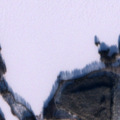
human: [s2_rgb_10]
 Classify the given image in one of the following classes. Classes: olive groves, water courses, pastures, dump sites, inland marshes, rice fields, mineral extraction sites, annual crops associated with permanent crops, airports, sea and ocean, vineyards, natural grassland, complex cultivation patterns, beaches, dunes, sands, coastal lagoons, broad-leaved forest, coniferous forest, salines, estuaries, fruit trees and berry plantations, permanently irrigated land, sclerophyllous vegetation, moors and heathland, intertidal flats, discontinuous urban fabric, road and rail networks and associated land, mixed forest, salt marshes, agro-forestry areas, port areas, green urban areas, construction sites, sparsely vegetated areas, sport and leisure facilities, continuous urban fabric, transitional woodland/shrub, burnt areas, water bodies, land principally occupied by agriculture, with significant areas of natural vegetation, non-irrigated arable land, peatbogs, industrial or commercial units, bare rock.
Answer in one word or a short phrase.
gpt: coniferous forest, water bodies